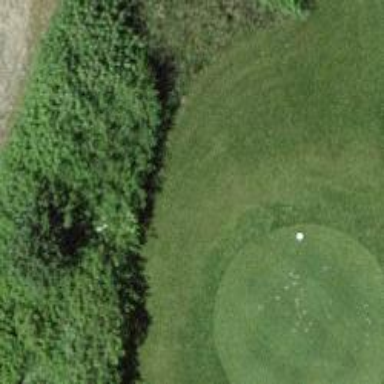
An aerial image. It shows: Grass area designated as golf tee.